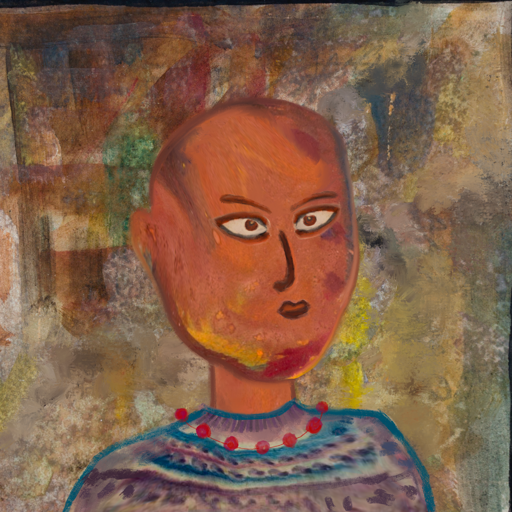
Background: Mosgoul, Head And Neck Side: Mother_And_Son_Son, Face Side: Roy_Bahadur, Bust: HillGirl, Hair Side: Blank, Head Accessory: Blank, Second Necklace: Blank, Necklace: Irani_3, Baby: Blank